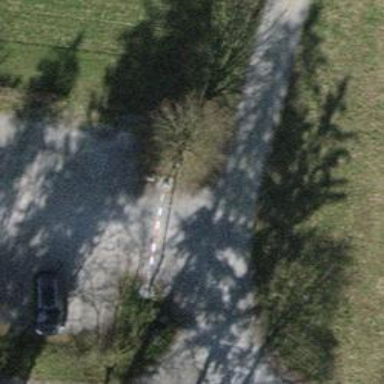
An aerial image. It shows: Parking aisle with fine gravel surface.